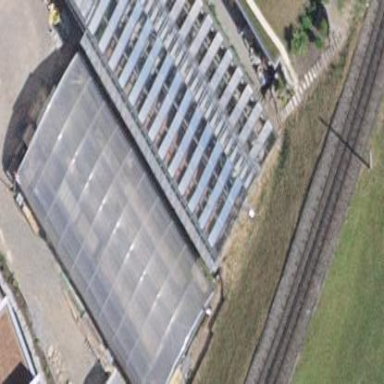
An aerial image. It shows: Greenhouse.